Question: I am trying to create a View that has a container in it. On that View, I want to switch between a table view and a map view. Yelp's app does exactly what I'm looking to do.
The problem I'm running into is switching between the views. Here is how my storyboard is set up:

I created a controller that is used to switch between the table and the map. The problem is if I use a modal or custom segue, it takes over the whole view.
I've tried embedding them in a navigation controller which does work (I think), but then once the user clicks on something in the controller I need to take them out of that navigation controller and back into the main navigation.
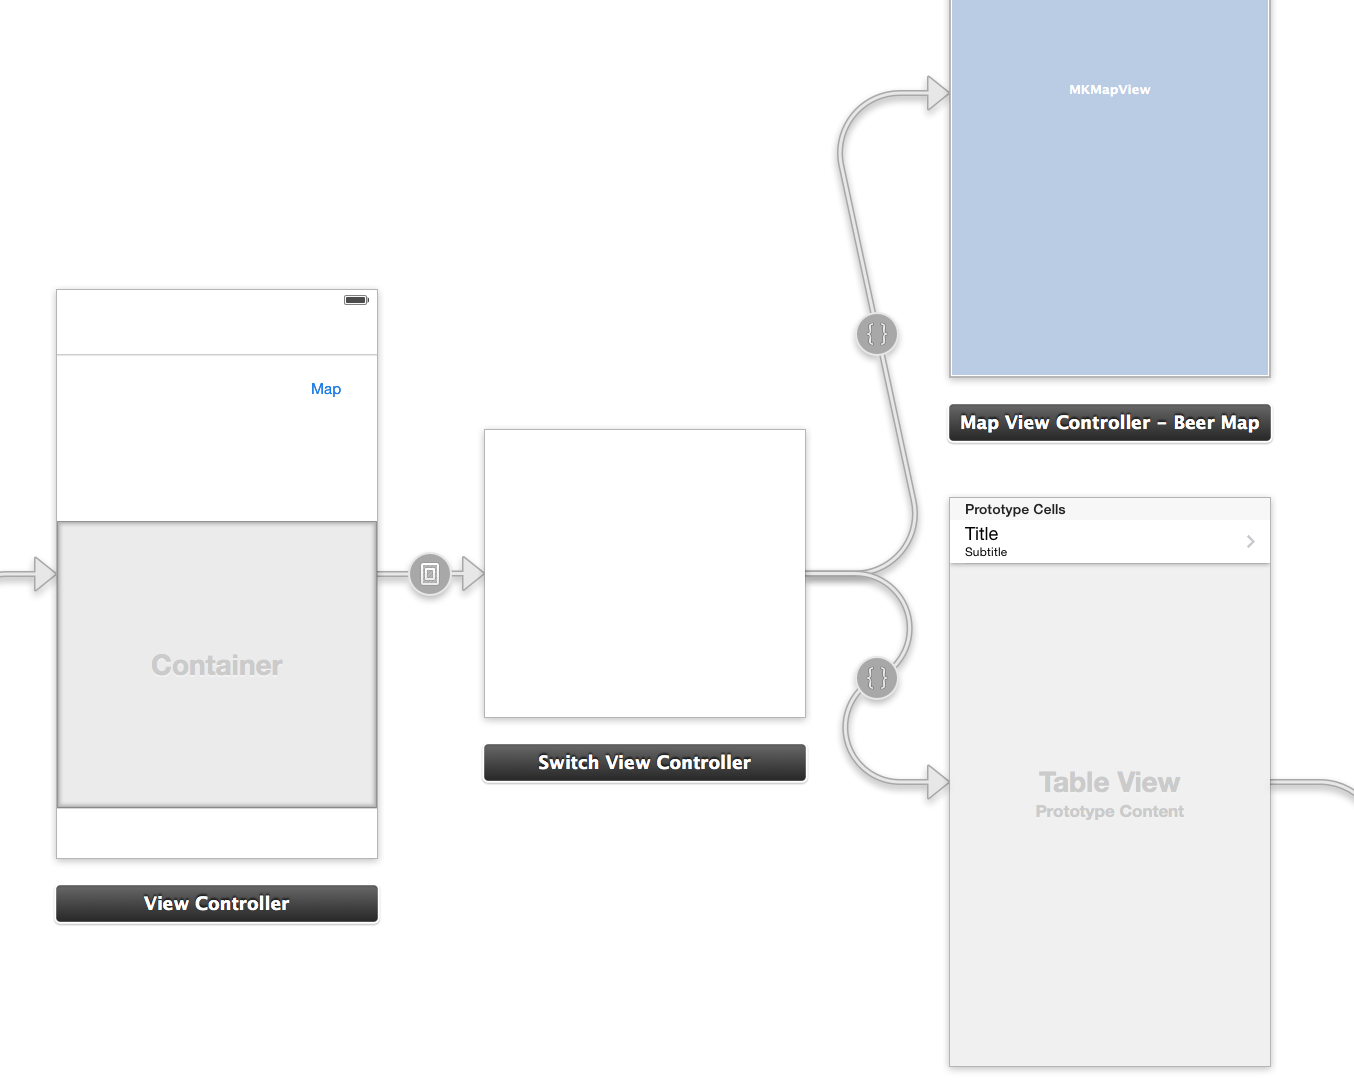
Answer: One way to do this, is to make the SwitchViewController a custom container controller, and add either the table view or map view as its child. Here is an example that I've used before that has the same set up as your storyboard (my ContainerViewController is your SwitchViewController, and my controllers with the identifiers "InitialVC" and "substituteVC" would be your table view and map view).
This is code I have in the ContainerViewController,
'''
- (void)viewDidAppear:(BOOL)animated {
[super viewDidAppear:animated];
UIViewController *initial = [self.storyboard instantiateViewControllerWithIdentifier:@"InitialVC"];
[self addChildViewController:initial];
[self.view addSubview:initial.view];
self.currentController = initial;
[self constrainViewEqual:self.currentController];
}
-(void)switchToNewView {
UIViewController *sub = [self.storyboard instantiateViewControllerWithIdentifier:@"SubstituteVC"];
[self addChildViewController:sub];
sub.view.frame = self.view.bounds;
[self moveToNewController:sub];
}
-(void)moveToNewController:(UIViewController *) newController {
[self.currentController willMoveToParentViewController:nil];
[self transitionFromViewController:self.currentController toViewController:newController duration:.6 options:UIViewAnimationOptionTransitionCrossDissolve animations:^{}
completion:^(BOOL finished) {
[self.currentController removeFromParentViewController];
[newController didMoveToParentViewController:self];
self.currentController = newController;
[self constrainViewEqual:self.currentController];
}];
}
'''
constrainViewEqual is a category method that I use to set up the layout constraints for the views. It looks like this,
'''
-(void)constrainViewEqual:(UIViewController *) vc {
[vc.view setTranslatesAutoresizingMaskIntoConstraints:NO];
NSLayoutConstraint *con1 = [NSLayoutConstraint constraintWithItem:self.view attribute:NSLayoutAttributeCenterX relatedBy:0 toItem:vc.view attribute:NSLayoutAttributeCenterX multiplier:1 constant:0];
NSLayoutConstraint *con2 = [NSLayoutConstraint constraintWithItem:self.view attribute:NSLayoutAttributeCenterY relatedBy:0 toItem:vc.view attribute:NSLayoutAttributeCenterY multiplier:1 constant:0];
NSLayoutConstraint *con3 = [NSLayoutConstraint constraintWithItem:self.view attribute:NSLayoutAttributeWidth relatedBy:0 toItem:vc.view attribute:NSLayoutAttributeWidth multiplier:1 constant:0];
NSLayoutConstraint *con4 = [NSLayoutConstraint constraintWithItem:self.view attribute:NSLayoutAttributeHeight relatedBy:0 toItem:vc.view attribute:NSLayoutAttributeHeight multiplier:1 constant:0];
NSArray *constraints = @[con1,con2,con3,con4];
[self.view addConstraints:constraints];
}
'''
I call switchToNewView from a button in the initial view controller (the one you have labeled as ViewController) like this,
'''
-(IBAction)doStuff:(id)sender {
ContainerController *cc = (ContainerController *)self.childViewControllers[0];
[cc switchToNewView];
}
'''